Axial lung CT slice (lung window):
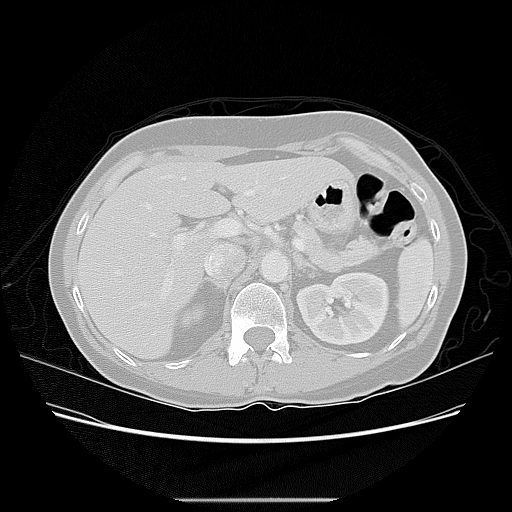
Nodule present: no